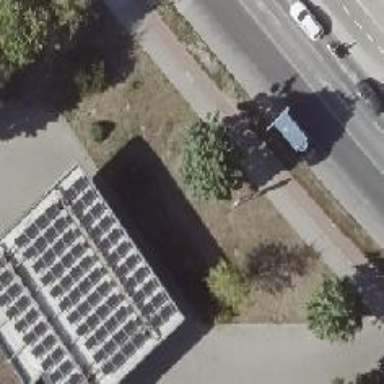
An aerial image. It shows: Fuel station located under roof.